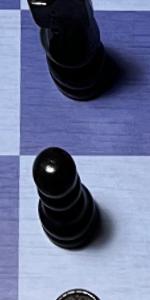
Label: Pawn_Black